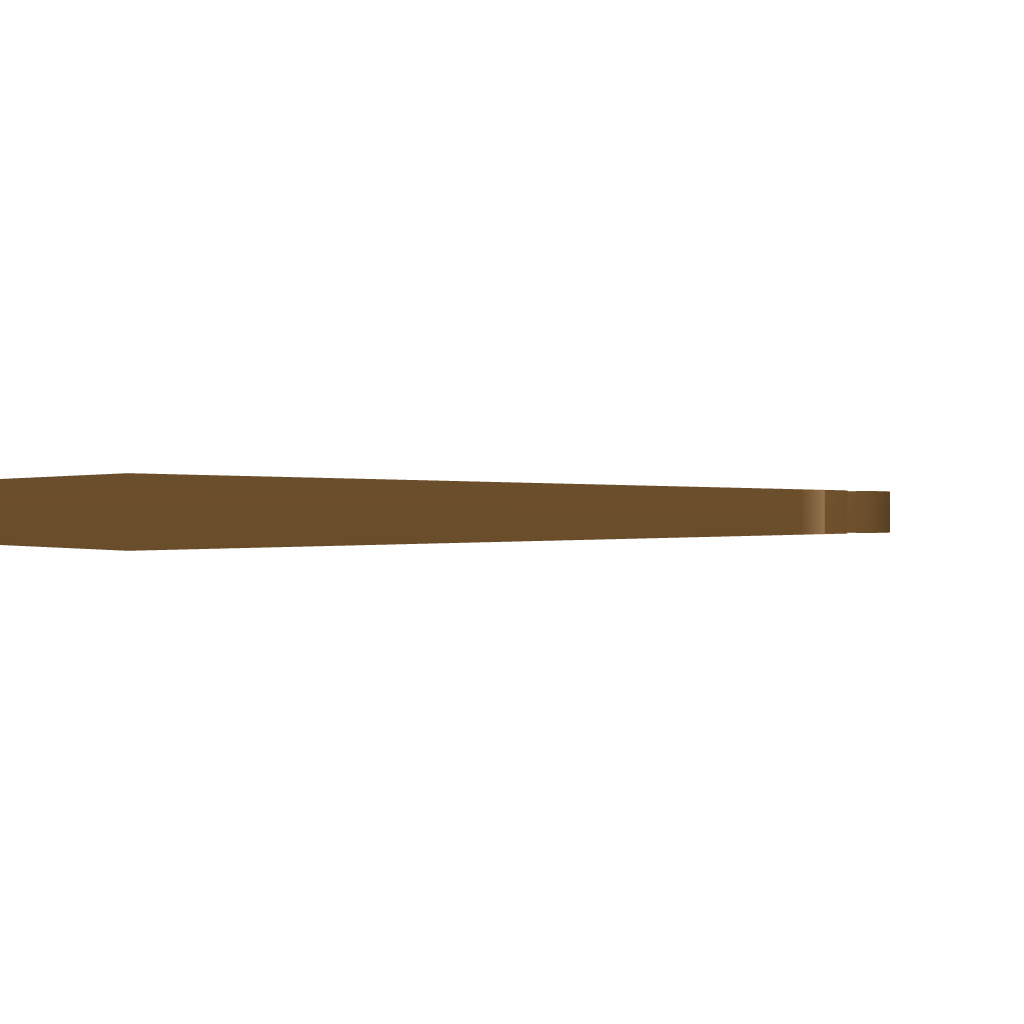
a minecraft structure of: Race34 bad low quality